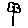
Label: flower